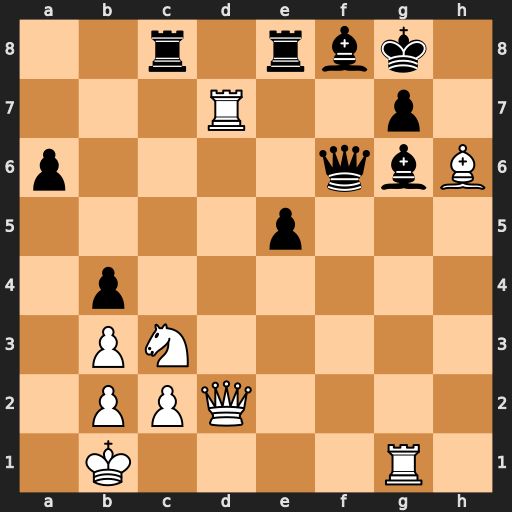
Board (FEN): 2r1rbk1/3R2p1/p4qbB/4p3/1p6/1PN5/1PPQ4/1K4R1
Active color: w
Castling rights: -
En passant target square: -
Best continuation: Qd5+ Bf7 Ne4 Qf1+ Rxf1 Bxd5 Rxd5